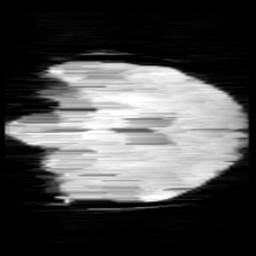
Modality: minIP
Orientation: coronal
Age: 10
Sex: male
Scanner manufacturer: siemens
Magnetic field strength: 3 T
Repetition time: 0.027 s
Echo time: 0.02 s